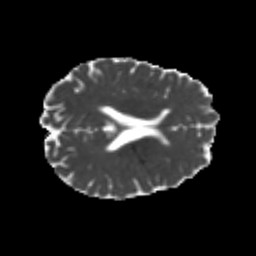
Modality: MD
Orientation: axial
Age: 22
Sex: male
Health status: healthy
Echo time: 0.074 s